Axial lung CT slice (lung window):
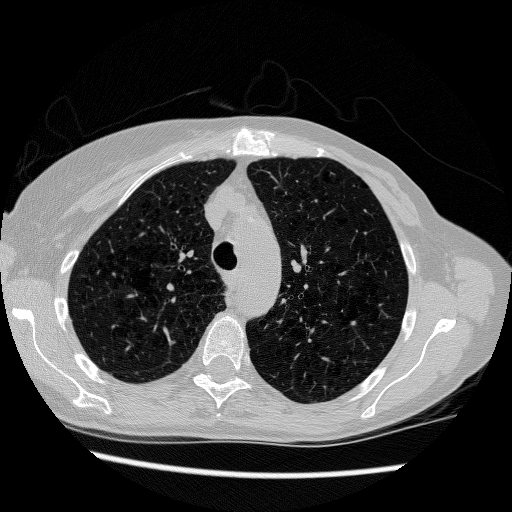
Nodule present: no